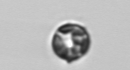
Label: Thalassiosira